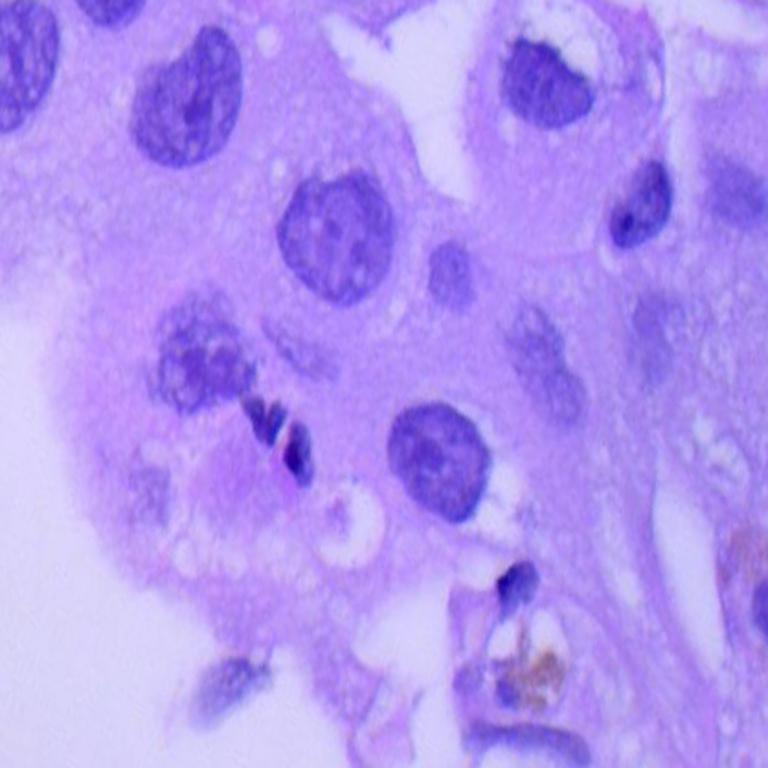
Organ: lung
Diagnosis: adenocarcinomas